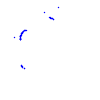
Particle: proton